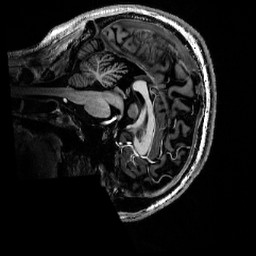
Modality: T1w
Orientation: sagittal
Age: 25
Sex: male
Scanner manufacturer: siemens
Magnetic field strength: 6.98 T
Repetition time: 6 s
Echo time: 0.00299 s